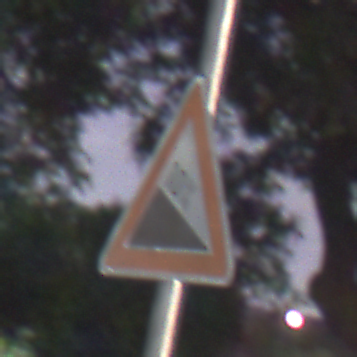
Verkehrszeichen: Gefaelle10
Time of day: Night
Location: Outdoor (Suburban)
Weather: PartlyCloudy
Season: NotSpecified
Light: Artificial